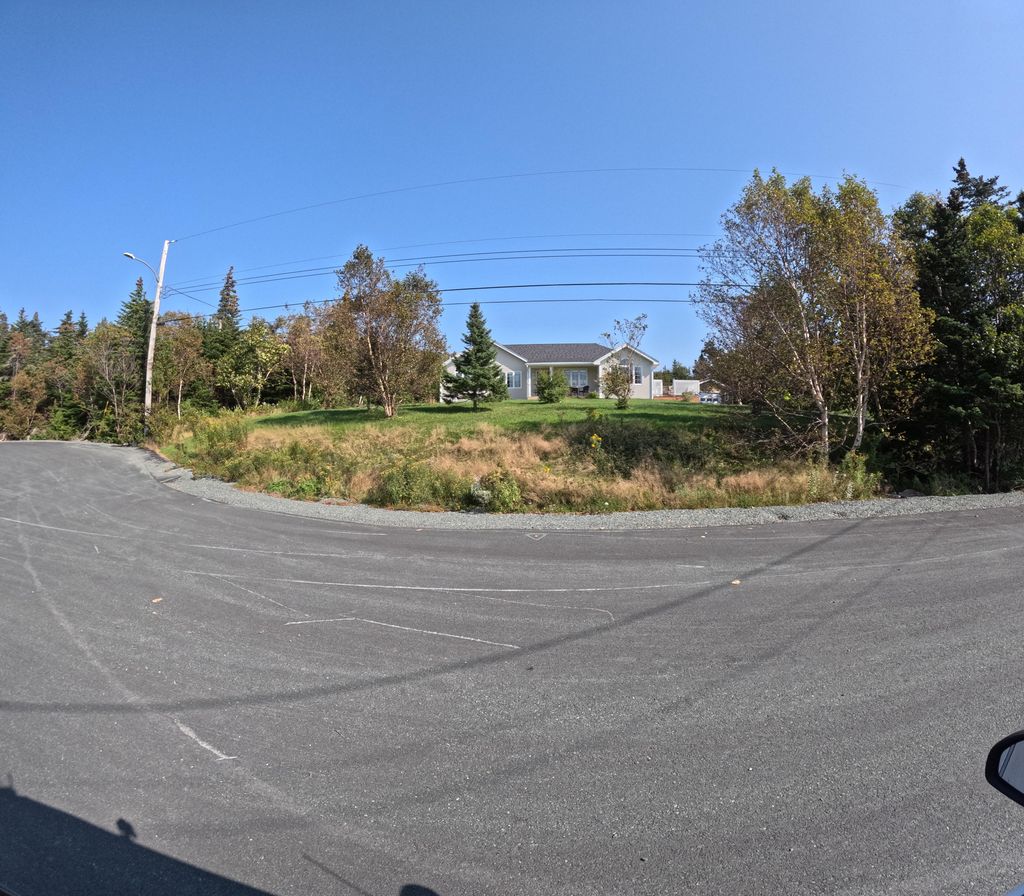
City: st_johns